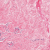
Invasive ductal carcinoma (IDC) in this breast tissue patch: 0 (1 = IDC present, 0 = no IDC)